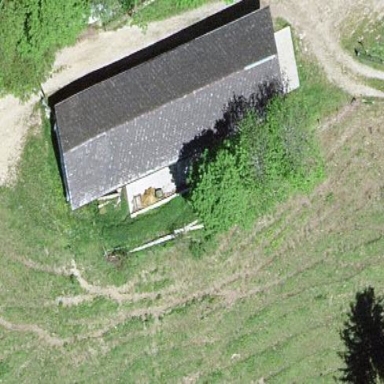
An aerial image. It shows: Stable building.